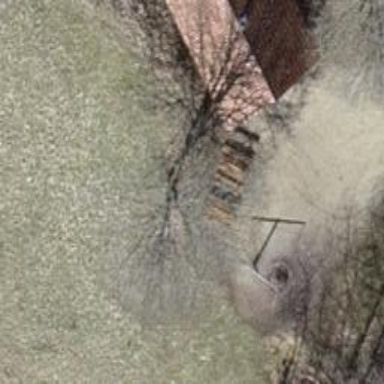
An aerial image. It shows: Picnic table located in leisure land area.